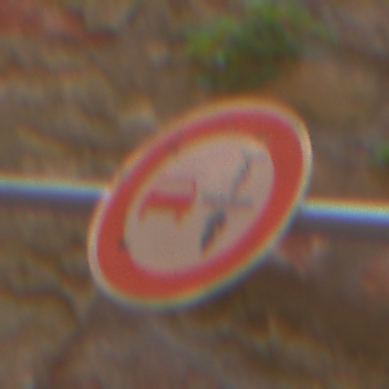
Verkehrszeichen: VerbotUeberholenEinspurigeFahrzeuge
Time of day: MorningAfternoon
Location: Outdoor (Urban)
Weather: Clear
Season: NotSpecified
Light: Natural